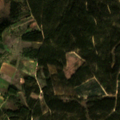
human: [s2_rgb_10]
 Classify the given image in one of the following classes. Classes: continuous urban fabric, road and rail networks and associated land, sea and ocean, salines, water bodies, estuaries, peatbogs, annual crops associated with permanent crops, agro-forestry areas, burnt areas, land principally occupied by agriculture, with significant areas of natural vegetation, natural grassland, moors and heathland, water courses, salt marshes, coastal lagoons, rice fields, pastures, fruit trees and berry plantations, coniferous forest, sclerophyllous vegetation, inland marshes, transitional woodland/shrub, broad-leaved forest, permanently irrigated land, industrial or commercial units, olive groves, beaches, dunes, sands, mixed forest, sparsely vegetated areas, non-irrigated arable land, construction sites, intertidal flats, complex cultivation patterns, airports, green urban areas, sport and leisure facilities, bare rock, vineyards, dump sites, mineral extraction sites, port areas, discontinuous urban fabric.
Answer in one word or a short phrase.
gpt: complex cultivation patterns, broad-leaved forest, transitional woodland/shrub